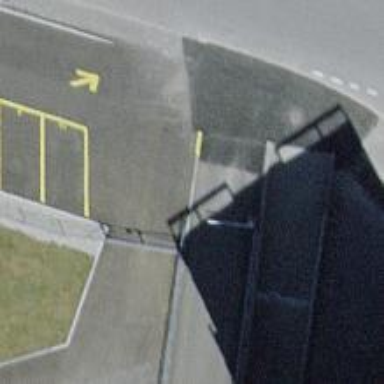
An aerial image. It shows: Lift gate barrier.